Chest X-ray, AP view. Patient: 58 years old, sex M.
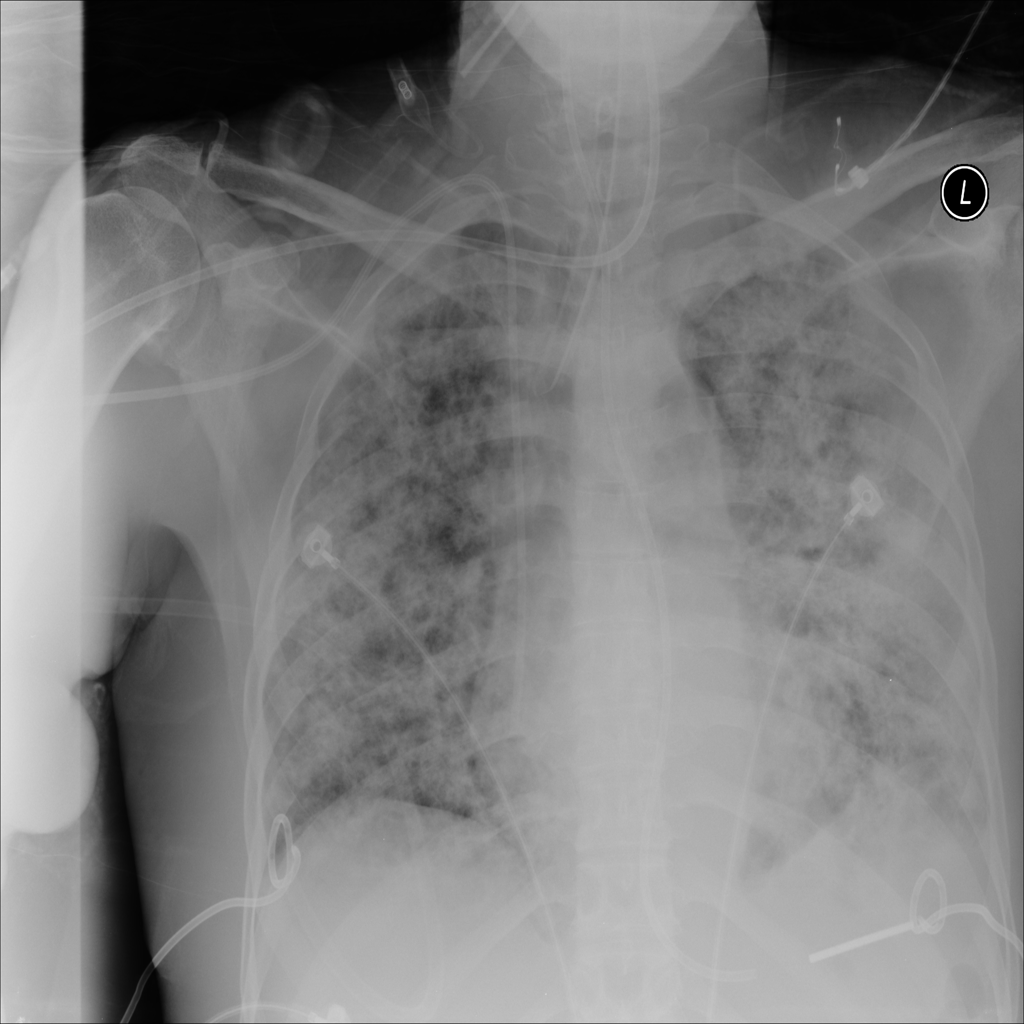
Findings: Infiltration